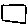
Label: square